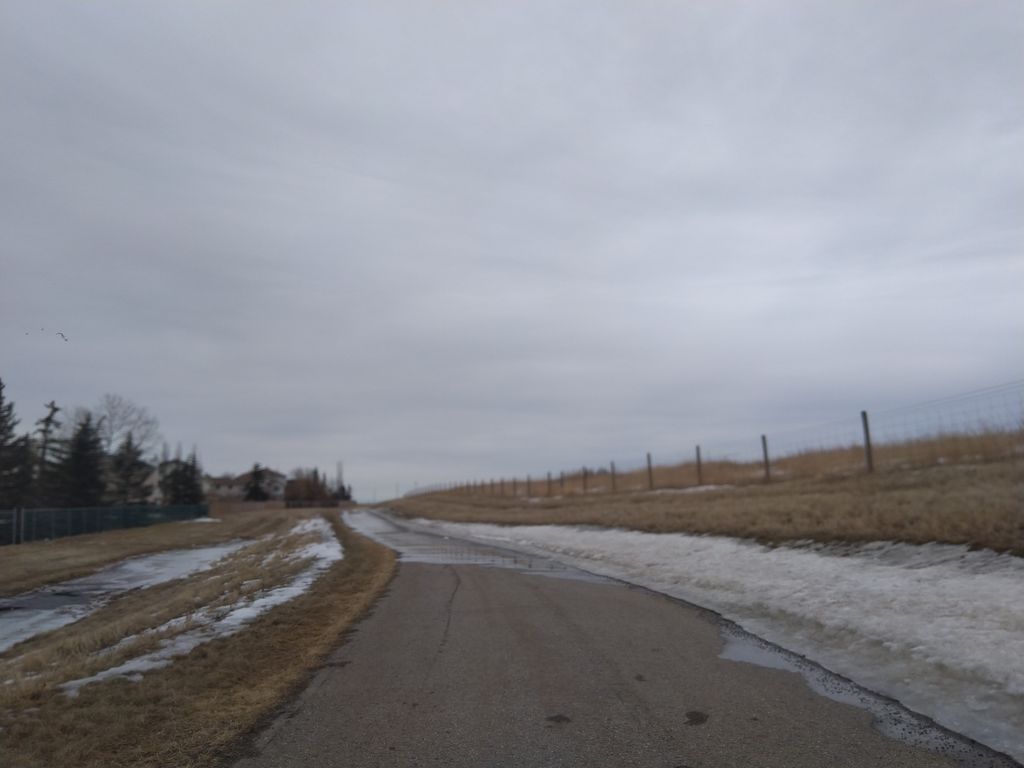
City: calgary